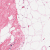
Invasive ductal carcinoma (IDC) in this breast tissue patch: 0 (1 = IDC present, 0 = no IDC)